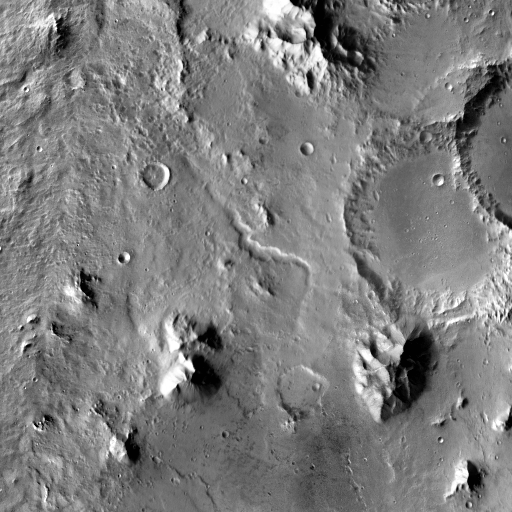
Crater classes present: Background, Other, Buried, Secondary